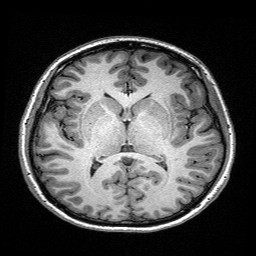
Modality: T1w
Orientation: coronal
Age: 22
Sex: female
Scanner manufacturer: siemens
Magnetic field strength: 3 T
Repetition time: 2.4 s
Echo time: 0.03 s